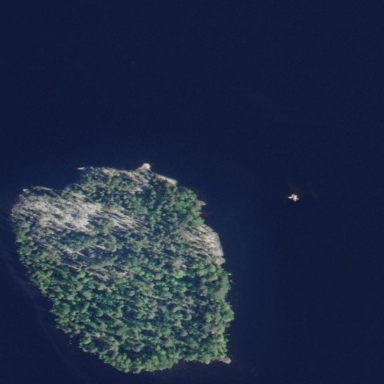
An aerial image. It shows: Islet.